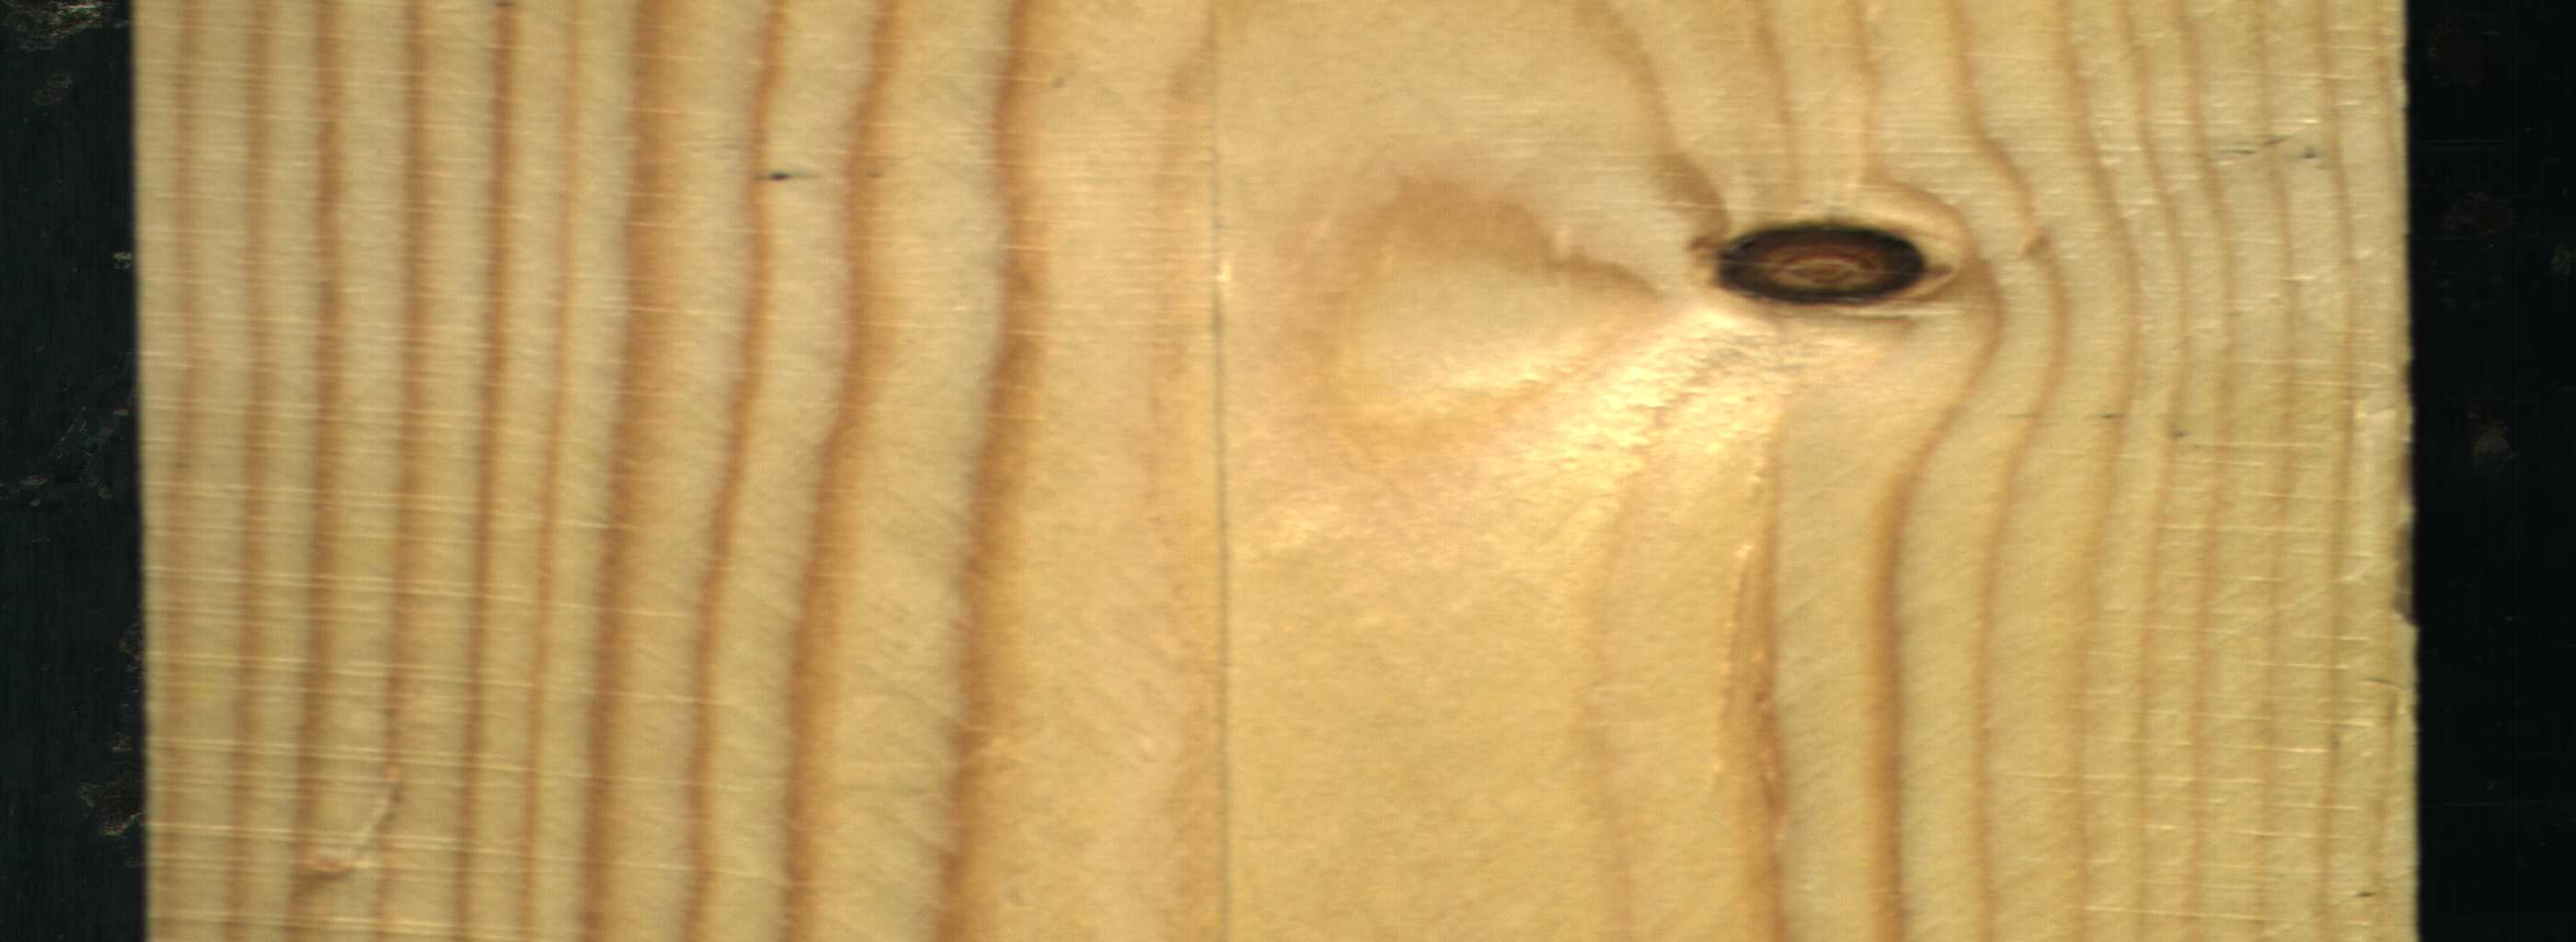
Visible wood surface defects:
Dead_Knot